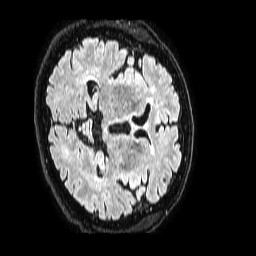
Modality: FLAIR
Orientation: axial
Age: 68
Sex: male
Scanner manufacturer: philips
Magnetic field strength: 1.5 T
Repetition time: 4.8 s
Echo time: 0.3 s